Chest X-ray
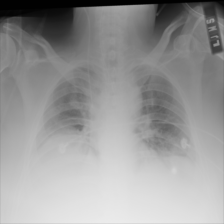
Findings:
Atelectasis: negative
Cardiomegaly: negative
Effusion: negative
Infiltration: negative
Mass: negative
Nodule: negative
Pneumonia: negative
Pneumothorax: negative
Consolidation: negative
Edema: negative
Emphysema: negative
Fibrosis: negative
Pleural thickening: negative
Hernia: negative